Question: Im attempting to resize an image from 480x800 to 320x240. Below are the results. The original image has an oval shaped circle whereas the resized image has a more spherical shape. Is it possible to resize the original image so that the circle and rectangle are in their original proportions but smaller?
Can imagemagick or gimp (or other software) achieve this ?

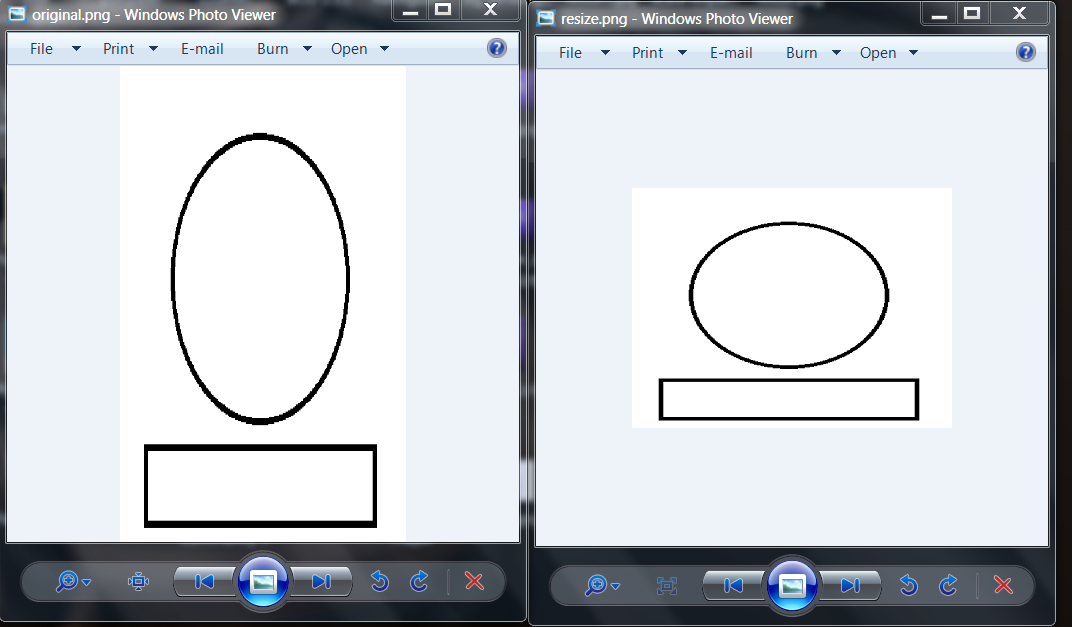
Answer: Here's Imagemagick solution.
1) If you want large image to just fit 320x240 box and leave proportions, use:
'''
convert test.png -size 320x240 resized.png
'''
That will produce image sized 144x240.
<URL>
2) If you want large image to completely fill a specific image size, use:
'''
convert test.png -resize 320x240\> -size 320x240 xc:blue +swap -gravity center -composite resized.jpg
'''
That will produce image sized 320x240 with resized big image in center and blue fill on sides.
<URL>